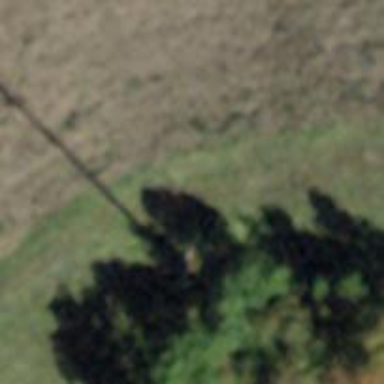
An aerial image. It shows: Power pole.